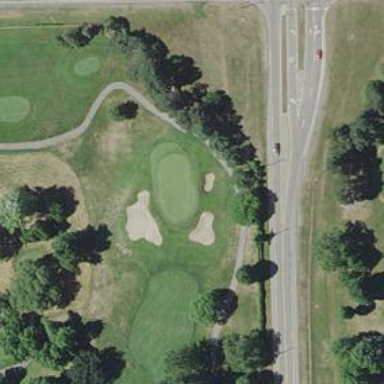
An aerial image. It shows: View of golf hole.